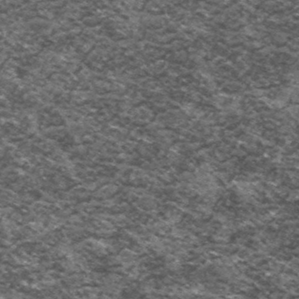
Label: frost